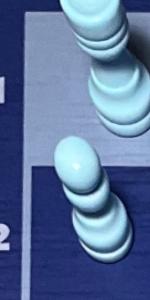
Label: Pawn_White